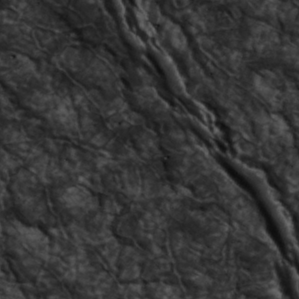
Label: non_frost